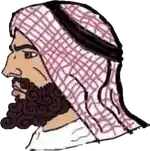
Label: 4_Yes_Chad